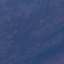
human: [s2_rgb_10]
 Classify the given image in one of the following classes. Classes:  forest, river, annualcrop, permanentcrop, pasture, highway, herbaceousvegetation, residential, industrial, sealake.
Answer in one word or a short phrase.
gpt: HerbaceousVegetation